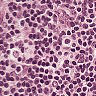
Metastatic tissue present: no